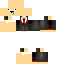
A male human skin with medium skin, wearing brown long hair dressed in a blue suit and black pants, featuring a closed mouth.